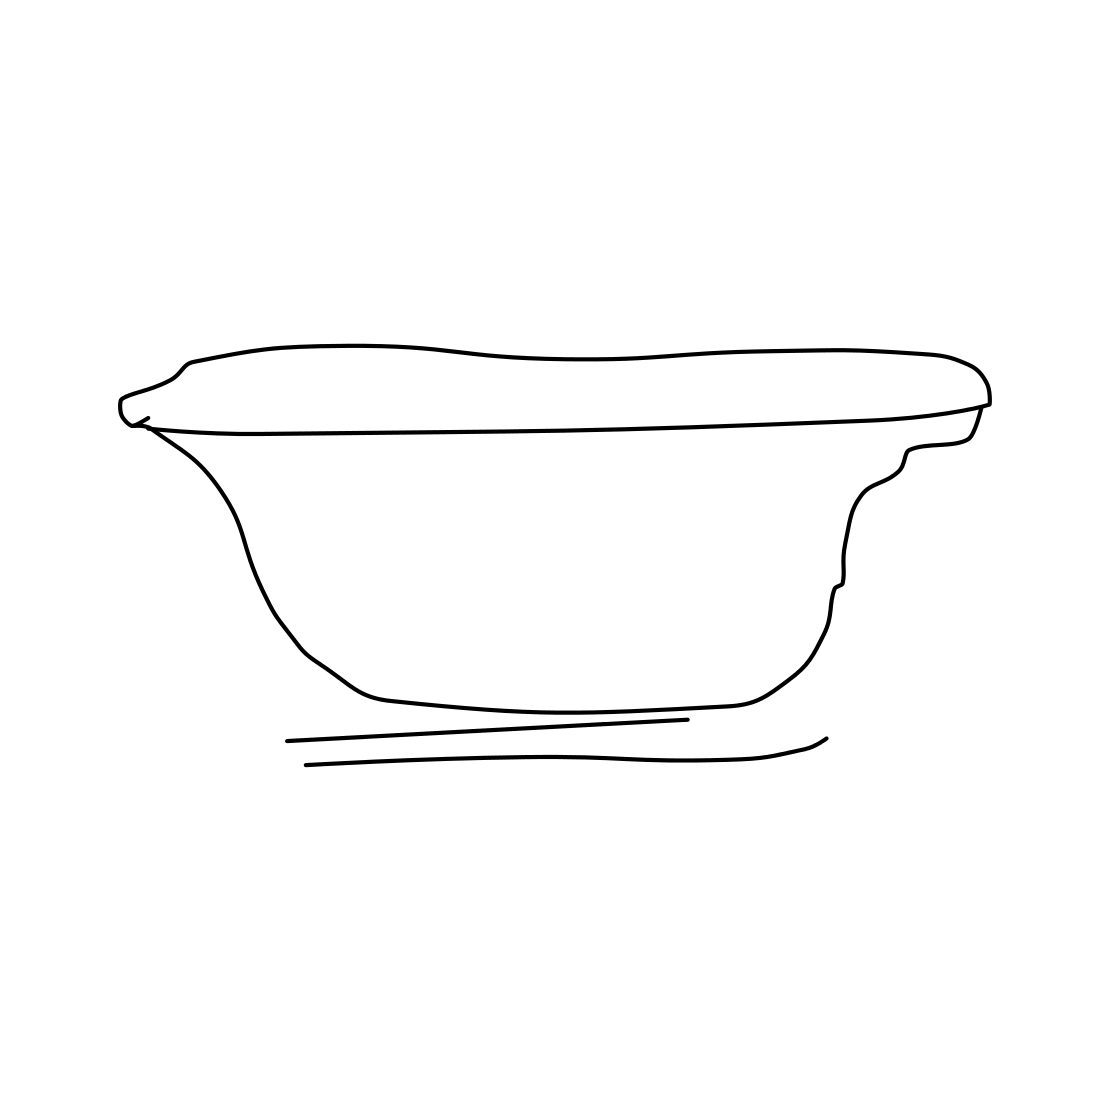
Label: bowl